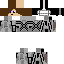
A female human skin with medium skin, wearing brown long hair dressed in a blue hoodie and black pants, featuring a closed mouth.